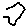
Label: hexagon